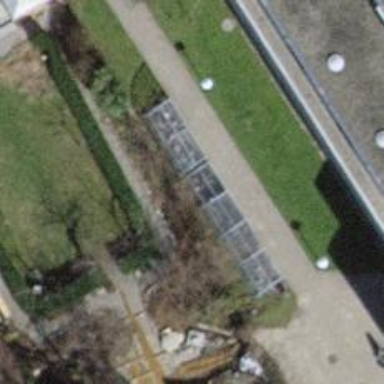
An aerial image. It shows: Bicycle parking facility.